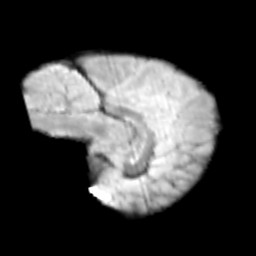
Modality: T2w
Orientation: sagittal
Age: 11
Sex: male
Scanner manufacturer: siemens
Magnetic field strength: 3 T
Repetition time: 3.8 s
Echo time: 0.07 s